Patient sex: F
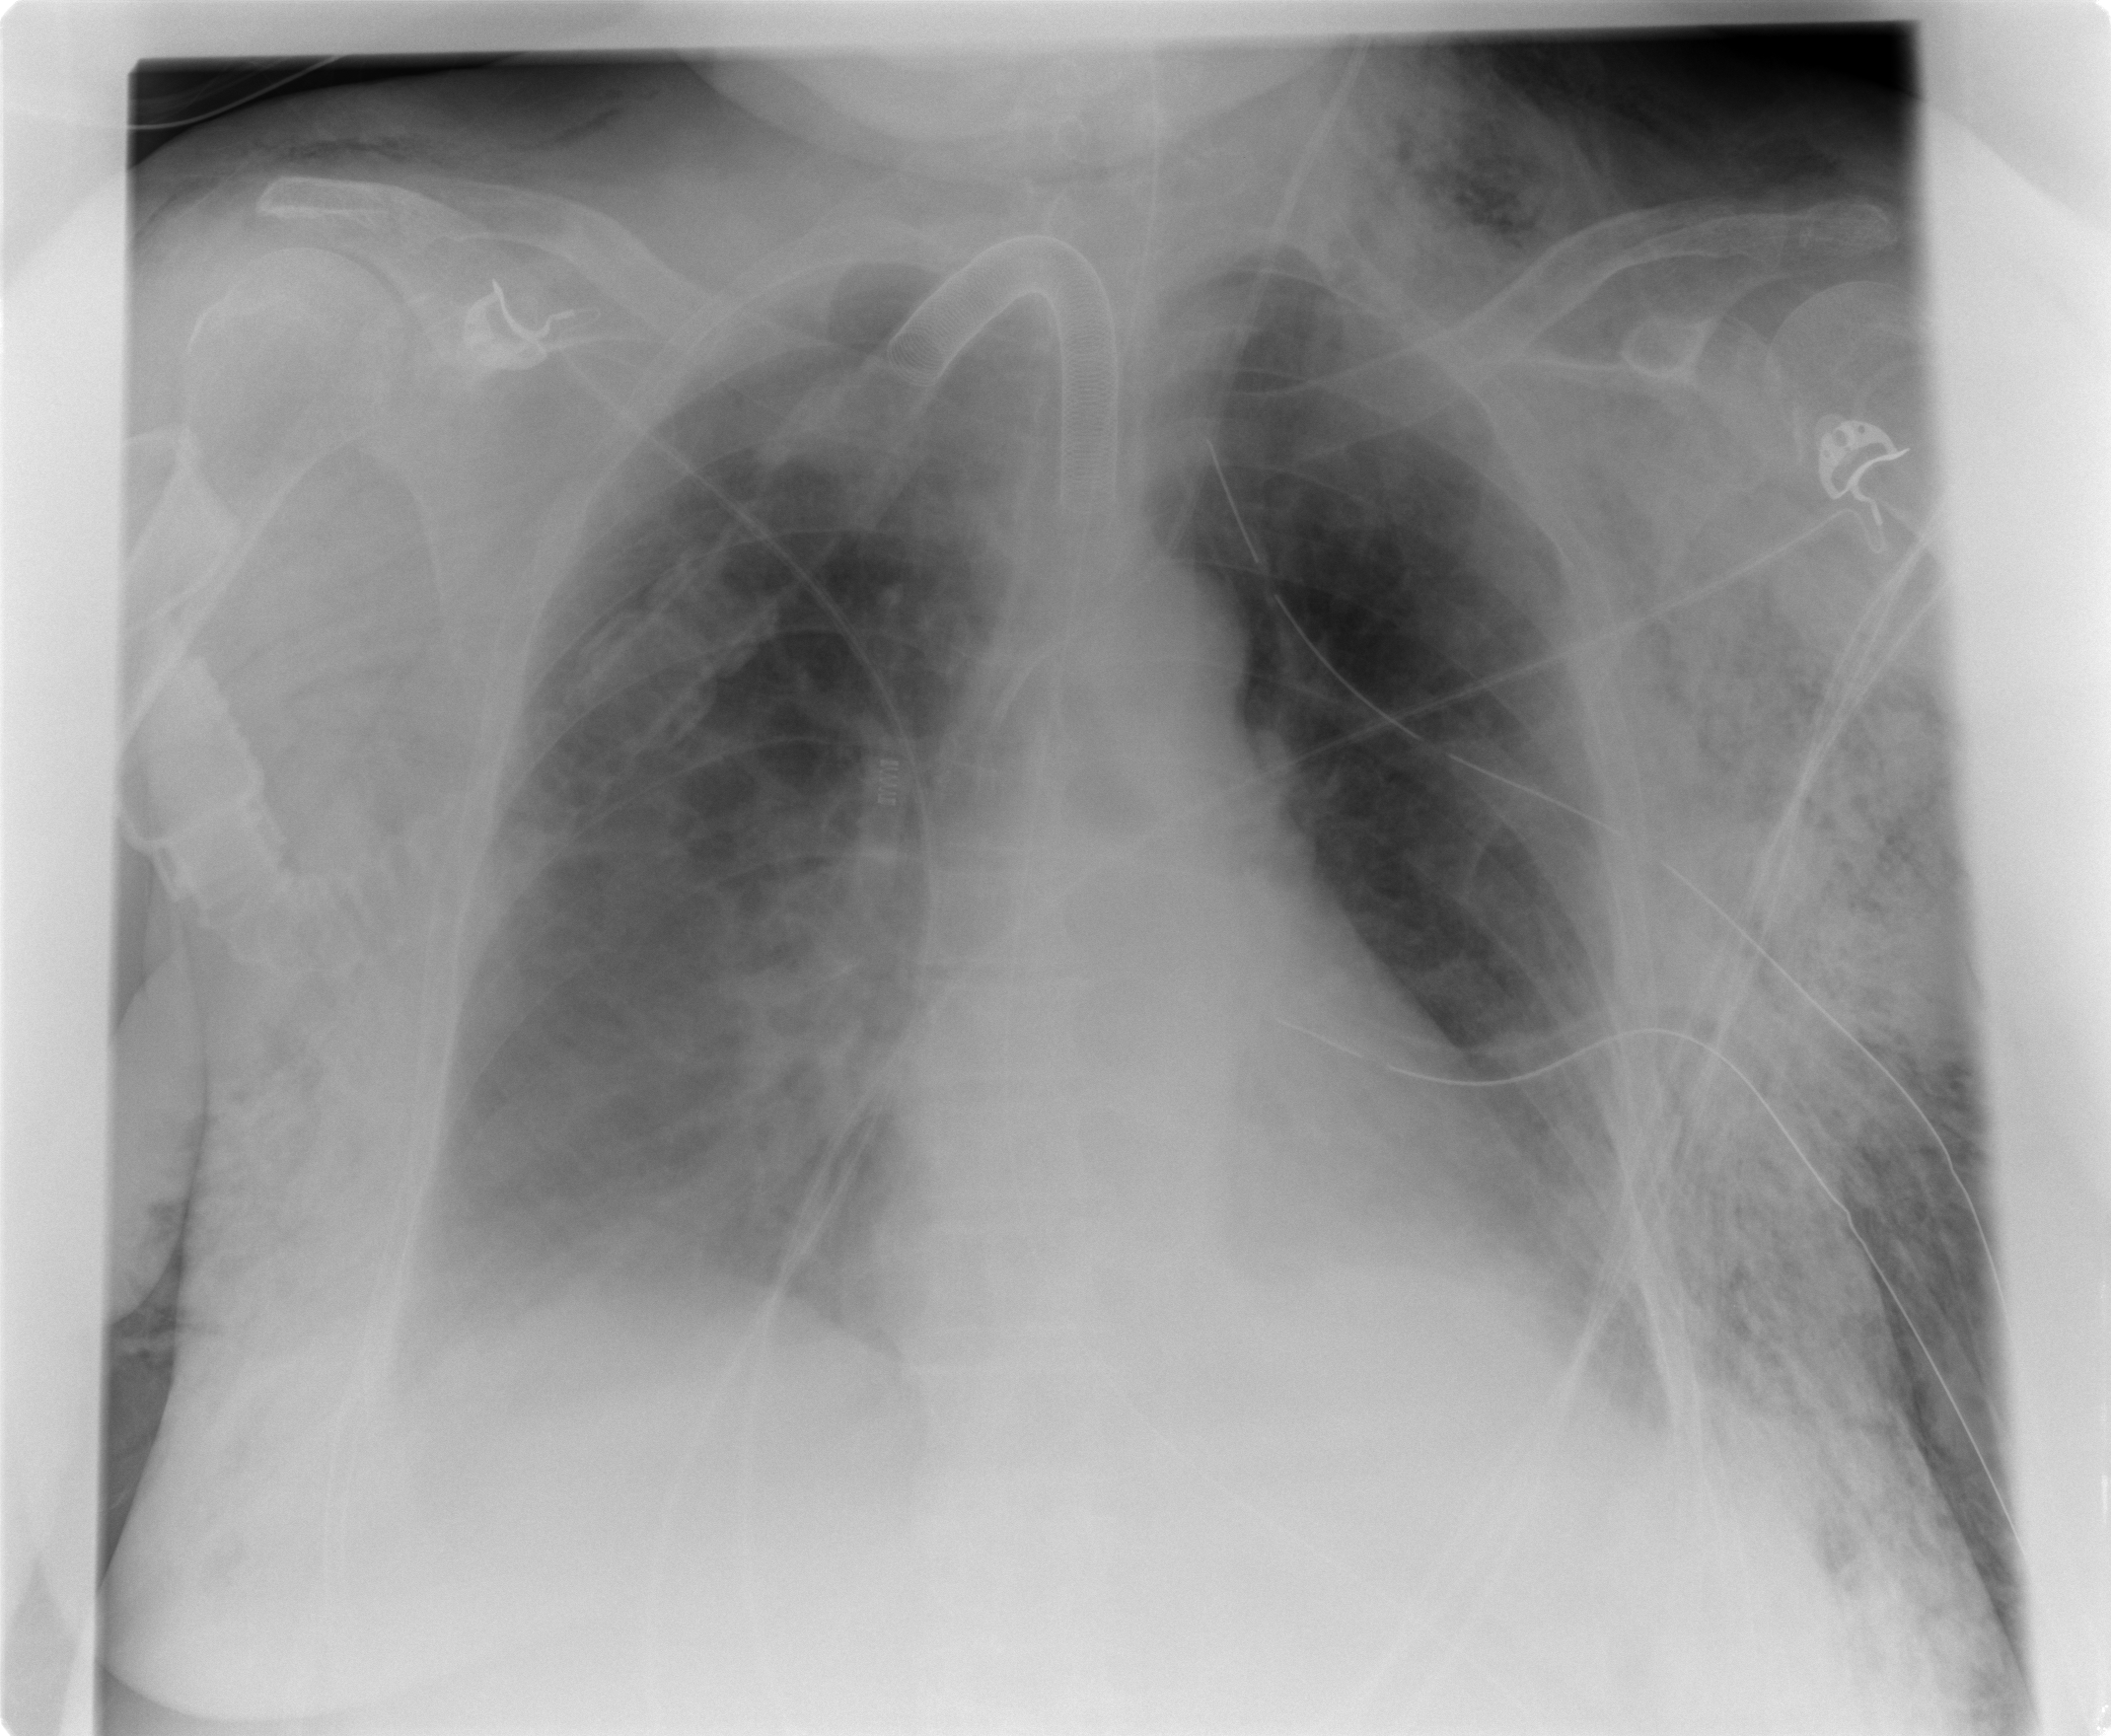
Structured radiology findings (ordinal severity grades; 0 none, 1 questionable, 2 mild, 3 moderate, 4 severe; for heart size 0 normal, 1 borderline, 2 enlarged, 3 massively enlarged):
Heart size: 0
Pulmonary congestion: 0
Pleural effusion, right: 2
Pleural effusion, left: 2
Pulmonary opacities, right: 2
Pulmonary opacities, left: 0
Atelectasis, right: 2
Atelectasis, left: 2